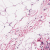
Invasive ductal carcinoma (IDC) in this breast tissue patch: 0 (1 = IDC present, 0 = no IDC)